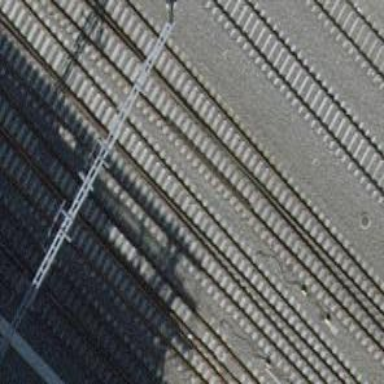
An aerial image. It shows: Single railway track with electrified contact line.